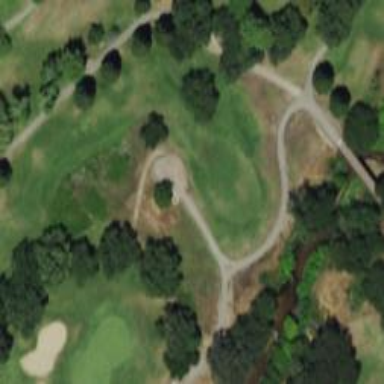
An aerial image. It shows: Path designated for golf carts.